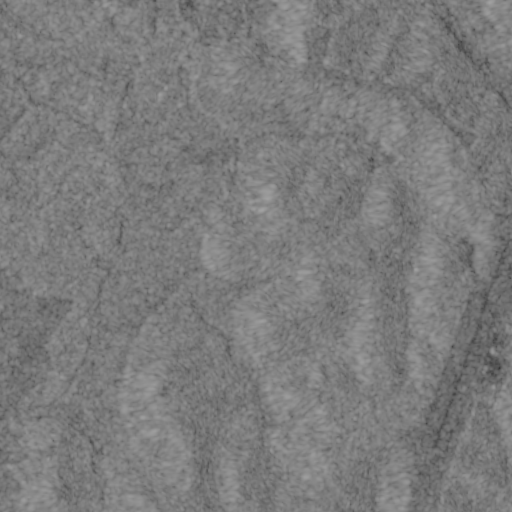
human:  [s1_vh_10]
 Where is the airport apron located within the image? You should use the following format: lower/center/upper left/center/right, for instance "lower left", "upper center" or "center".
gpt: The airport apron is located in the lower right of the image.
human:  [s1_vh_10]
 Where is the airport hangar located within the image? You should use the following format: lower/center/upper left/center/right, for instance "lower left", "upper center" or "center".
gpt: The airport hangar is located in the lower right of the image.
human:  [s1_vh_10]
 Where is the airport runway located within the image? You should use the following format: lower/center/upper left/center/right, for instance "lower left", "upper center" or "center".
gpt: The airport runway is located in the lower right of the image.
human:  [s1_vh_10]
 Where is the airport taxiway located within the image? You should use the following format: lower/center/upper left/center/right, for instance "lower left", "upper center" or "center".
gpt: The airport taxiway is located in the lower right of the image.
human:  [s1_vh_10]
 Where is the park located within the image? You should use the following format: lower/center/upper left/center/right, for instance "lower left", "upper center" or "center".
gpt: The park is located in the upper center of the image.
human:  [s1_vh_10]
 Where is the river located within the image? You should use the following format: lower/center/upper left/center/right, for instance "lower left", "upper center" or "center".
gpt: The river is located in the lower of the image.
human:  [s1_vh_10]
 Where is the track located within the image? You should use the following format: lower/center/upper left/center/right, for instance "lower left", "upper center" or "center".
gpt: There is no track in the image.

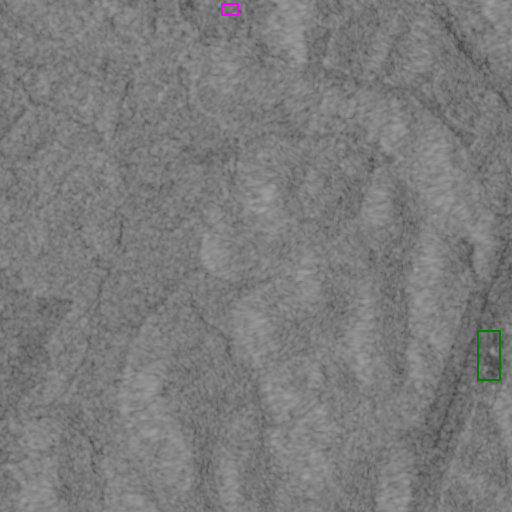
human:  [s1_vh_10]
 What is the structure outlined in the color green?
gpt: The structure outlined in green is an airport apron.
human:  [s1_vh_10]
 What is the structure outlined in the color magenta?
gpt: The structure outlined in magenta is a park.
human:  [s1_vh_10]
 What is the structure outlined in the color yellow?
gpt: There is no yellow outline.